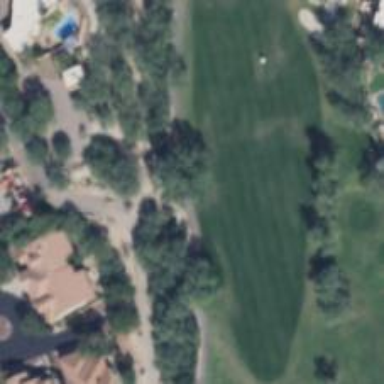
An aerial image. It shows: Path for both roads and golfers.